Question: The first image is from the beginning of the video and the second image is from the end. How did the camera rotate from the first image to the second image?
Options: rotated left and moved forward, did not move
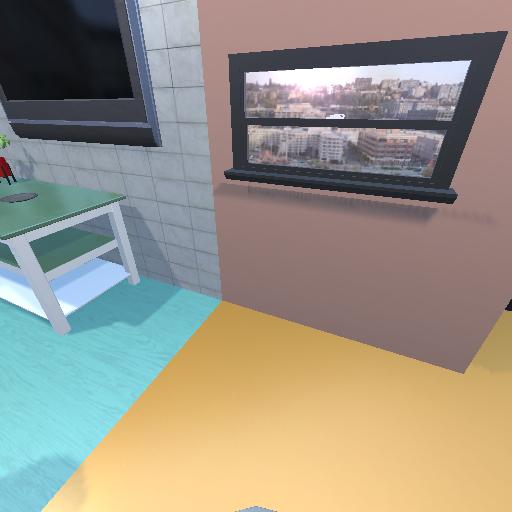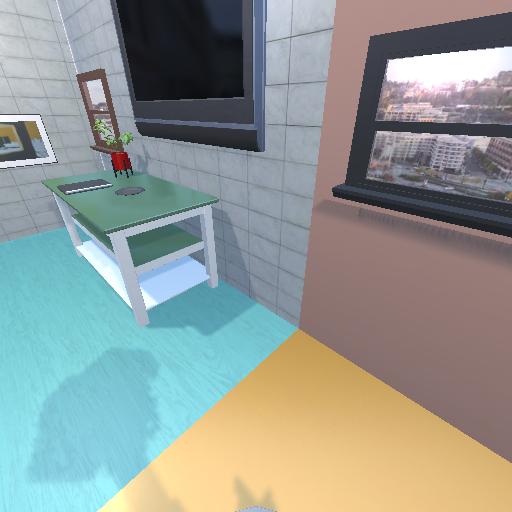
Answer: rotated left and moved forward